На гладкой горизонтальной поверхности находятся три точечные массы $m$, соединённые невесомыми пружинами с жёсткостью $k$ и недеформированной длиной $l$, как показано на рисунке 1. Система колеблется, сохраняя форму равностороннего треугольника.
Выразите скорость $v$ каждой из точечных масс через $\frac{\mathrm dx}{\mathrm dt}$, где $x$ — растяжение каждой из пружин.
Выразите потенциальную энергию $U$ и кинетическую энергию $K$ системы через $x$, $\dot x$, $m$ и $k$.
Найдите угловую частоту $\omega_1$ рассматриваемых колебаний. Три частицы $A$, $B$ и $C$ с одинаковым зарядом $q$ расположены вдоль одной прямой на гладкой горизонтальной поверхности и соединены непроводящими идеальными нитями длины $l$, как показано на рисунке 2. Массы частиц $A$ и $C$ равны $m$, а масса $B$ равна $2m$. Частица $B$ движется перпендикулярно направлению $AC$, и центр масс системы при этом остаётся неподвижным. Диэлектрическая проницаемость вакууме равна $\varepsilon_0$.
Найдите потенциальную энергию системы $U$, когда частица $B$ отклонена от прямой $AC$ на расстояние $y$. Разложите $U$ до второго порядка по $\frac yl$ при $|y|\ll l$.
Найдите, как связаны $y$ и $y_B$ — расстояние от $B$ до центра масс системы.
Выразите кинетическую энергию системы $K$ через скорость $v_B$ частицы $B$ (движением частиц $A$ и $C$ вдоль оси $x$ пренебрегите) и потенциальную энергию системы $U$ через $y_B$.
Найдите угловую частоту $\omega_2$ рассматриваемых малых колебаний.
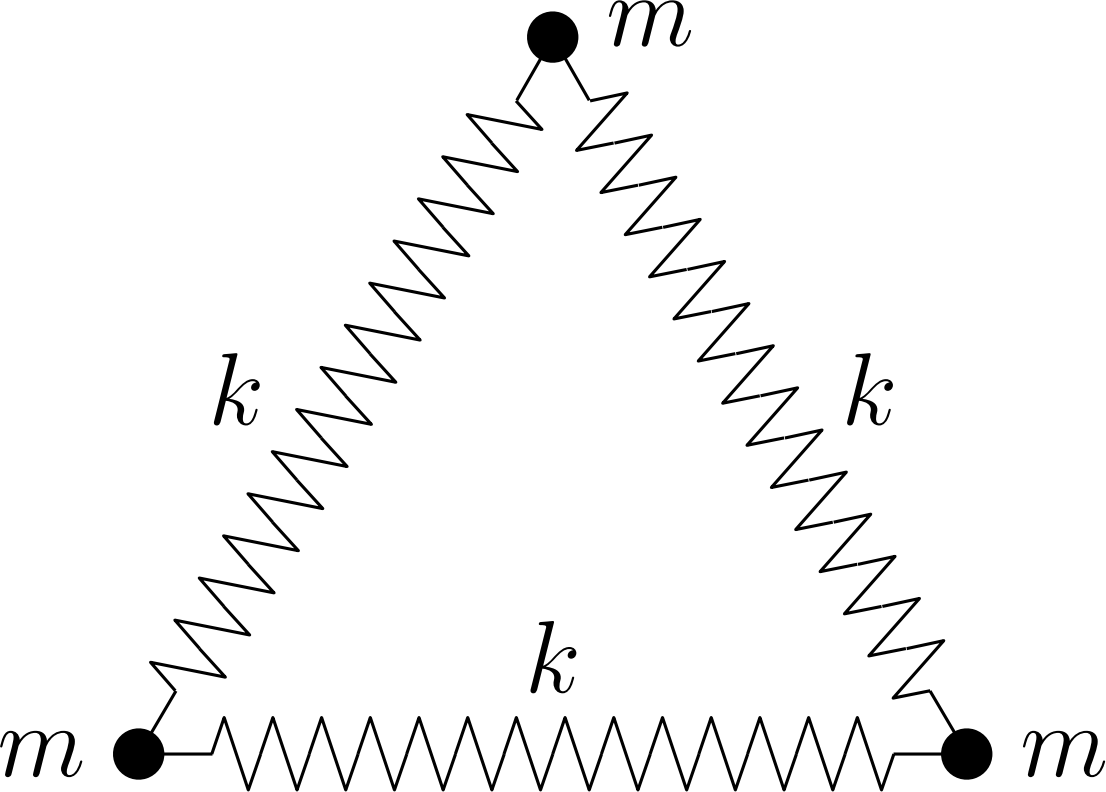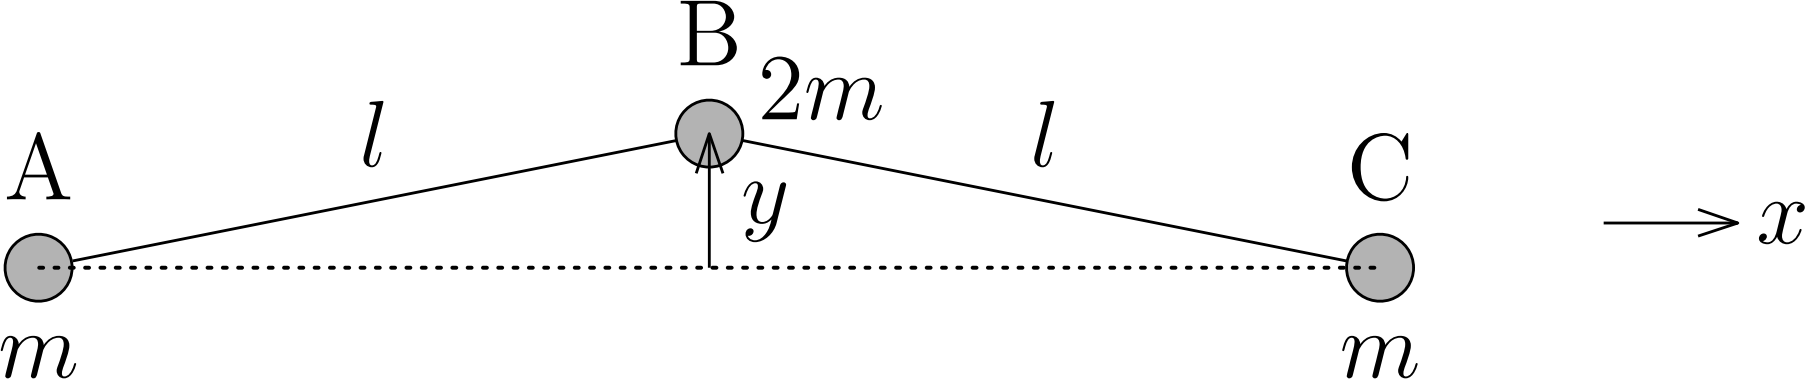
Выразите скорость $v$ каждой из точечных масс через $\frac{\mathrm dx}{\mathrm dt}$, где $x$ — растяжение каждой из пружин.
Ответ: \[v=\frac1{\sqrt3}\frac{\mathrm dx}{\mathrm dt}\]

Выразите потенциальную энергию $U$ и кинетическую энергию $K$ системы через $x$, $\dot x$, $m$ и $k$.
Ответ: \[U=\frac32kx^2,\quad K=\frac12mv^2\]

Найдите угловую частоту $\omega_1$ рассматриваемых колебаний.
Ответ: \[\omega_1=\sqrt\frac{3k}m\]

Найдите потенциальную энергию системы $U$, когда частица $B$ отклонена от прямой $AC$ на расстояние $y$. Разложите $U$ до второго порядка по $\frac yl$ при $|y|\ll l$.
Ответ: \[U=\frac{q^2}{8\pi\varepsilon_0l}\left[\left(1-\frac{y^2}{l^2}\right)^{-\frac12}-1\right]=\frac{q^2}{16\pi\varepsilon_0l^3}y^2\]

Найдите, как связаны $y$ и $y_B$ — расстояние от $B$ до центра масс системы.
Ответ: \[y_B=\frac12y\]

Выразите кинетическую энергию системы $K$ через скорость $v_B$ частицы $B$ (движением частиц $A$ и $C$ вдоль оси $x$ пренебрегите) и потенциальную энергию системы $U$ через $y_B$.
Ответ: \[K=2mv_B^2,\quad U=\frac{q^2}{4\pi\varepsilon_0l^3}y_B^2\]

Найдите угловую частоту $\omega_2$ рассматриваемых малых колебаний.
Ответ: \[\omega_2=\sqrt\frac{q^2}{8\pi\varepsilon_0ml^3}\]
Темы:
T, Механика, Динамика, Колебания, Моды, Японские